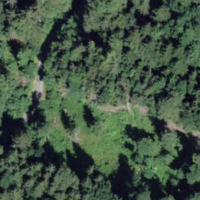
EUNIS habitat code: 43
Species observed at this site:
Urtica dioica